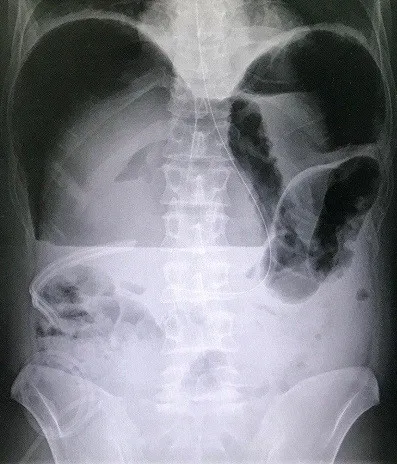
Second X-ray was 2 days after the first operation ie omental Graham patch operation, which showed a significant huge hydro pneumoperitoneum.
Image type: radiology (x_ray)